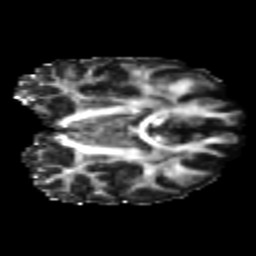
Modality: FA
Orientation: coronal
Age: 24
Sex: female
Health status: healthy
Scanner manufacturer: philips
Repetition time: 7.385 s
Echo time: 0.08599 s